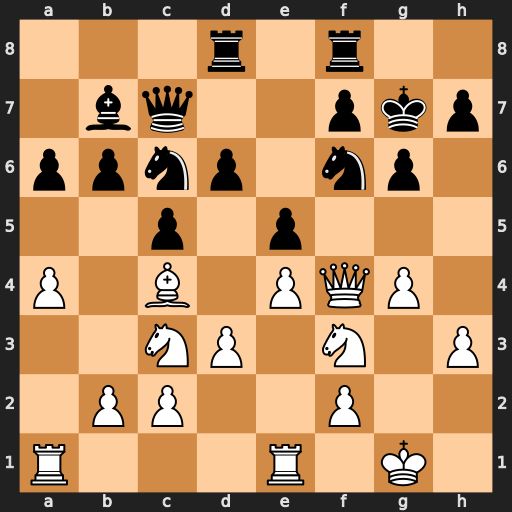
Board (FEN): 3r1r2/1bq2pkp/ppnp1np1/2p1p3/P1B1PQP1/2NP1N1P/1PP2P2/R3R1K1
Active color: w
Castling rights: -
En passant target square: -
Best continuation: Qxf6+ Kxf6 Nd5+ Kg7 Nxc7